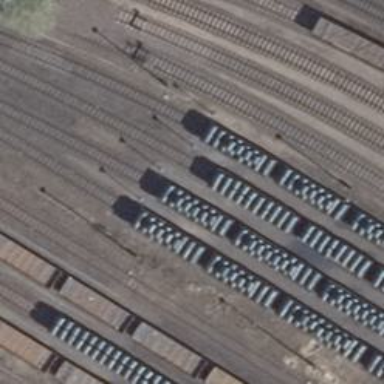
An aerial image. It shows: Rail spur service.